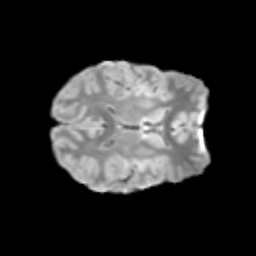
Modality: T2w
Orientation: axial
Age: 14
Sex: female
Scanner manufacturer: siemens
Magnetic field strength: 3 T
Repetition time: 3.8 s
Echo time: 0.07 s